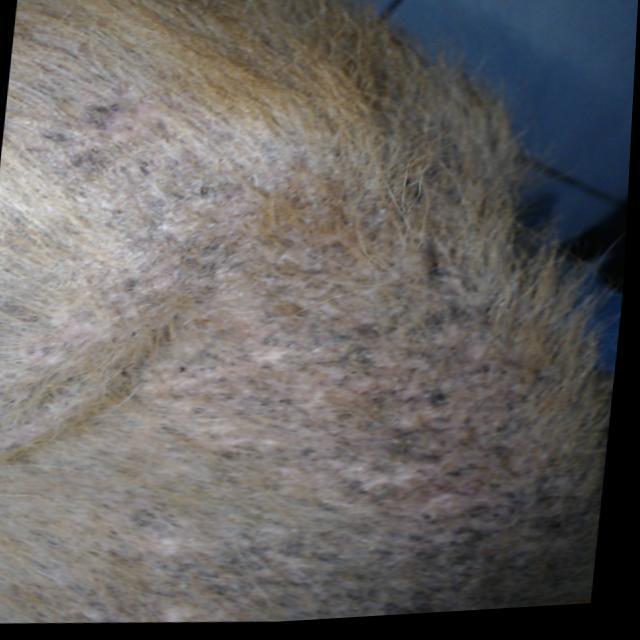
Canine demodicosis (Demodex mange) — caused by Demodex canis mites. Presents with alopecia, follicular papules, pustules, and comedones. Often localized on face and forelimbs.